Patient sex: M
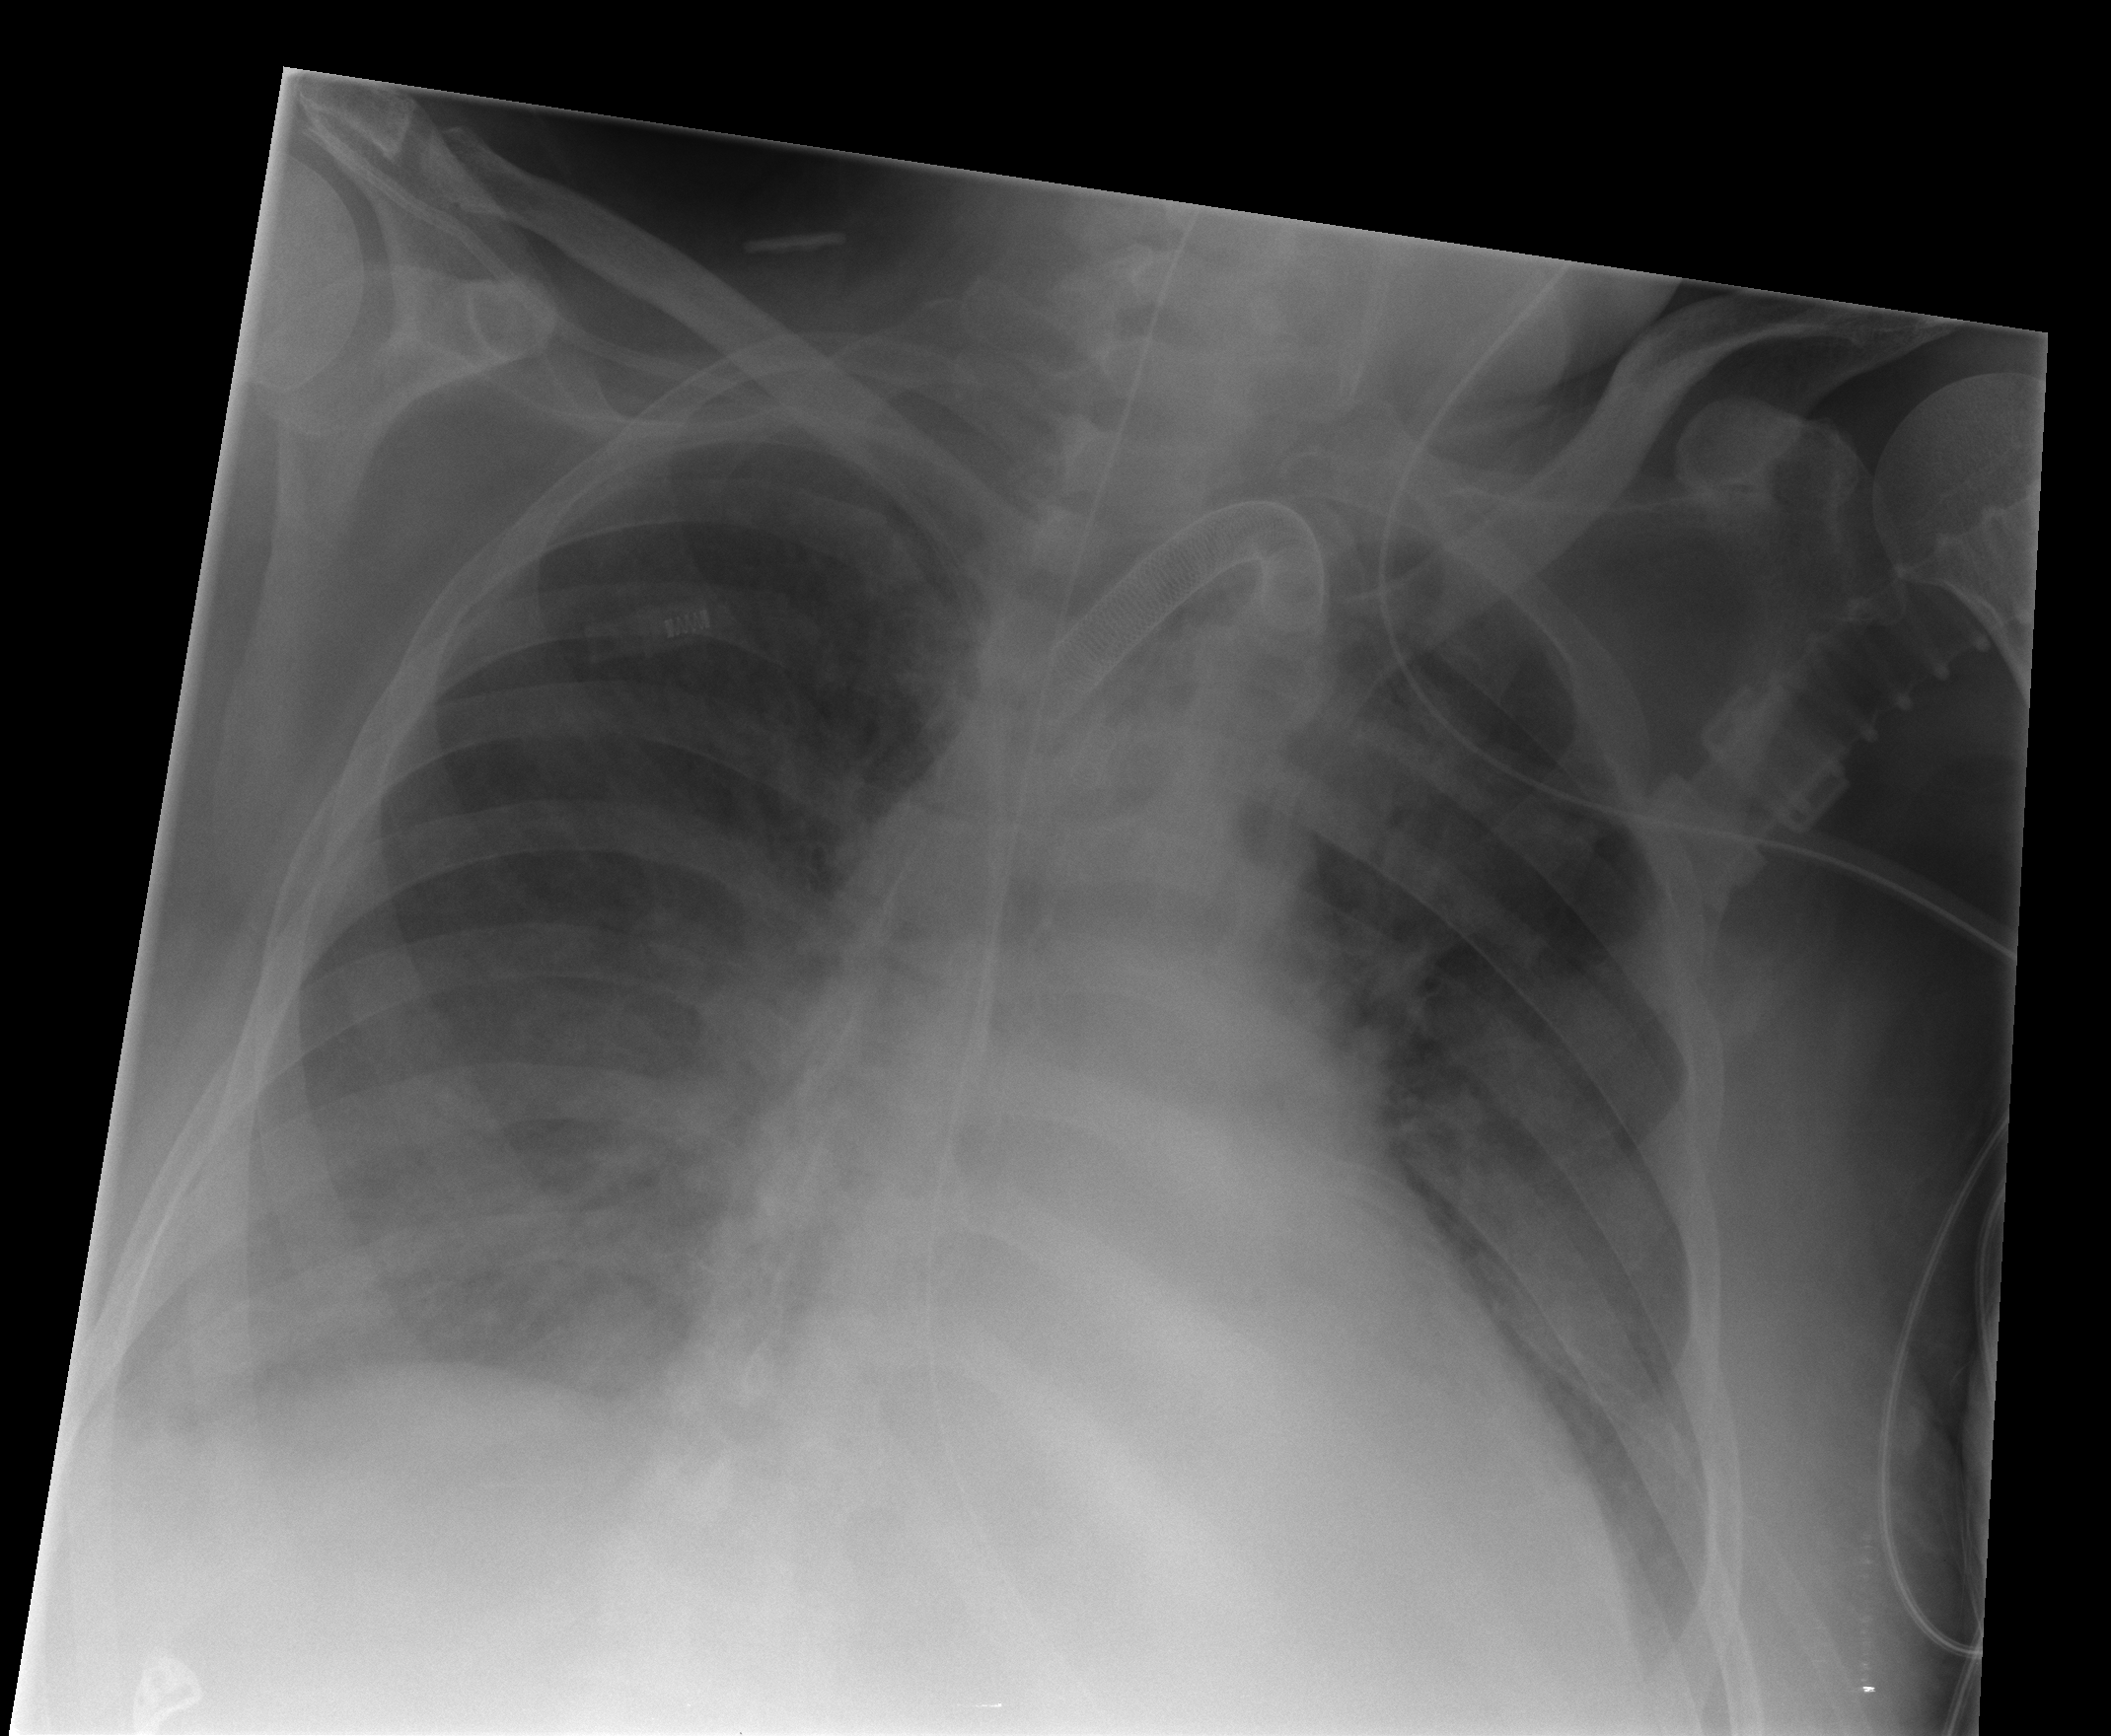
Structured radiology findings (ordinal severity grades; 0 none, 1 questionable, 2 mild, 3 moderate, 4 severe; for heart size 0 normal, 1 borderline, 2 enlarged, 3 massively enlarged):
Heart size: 2
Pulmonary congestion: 3
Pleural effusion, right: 3
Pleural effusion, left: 2
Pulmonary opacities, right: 2
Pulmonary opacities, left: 2
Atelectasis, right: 0
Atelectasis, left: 0